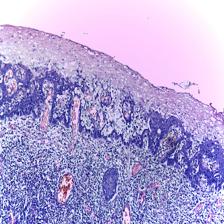
Diagnosis: Normal